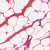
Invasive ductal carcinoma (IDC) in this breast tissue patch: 0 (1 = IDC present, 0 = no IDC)